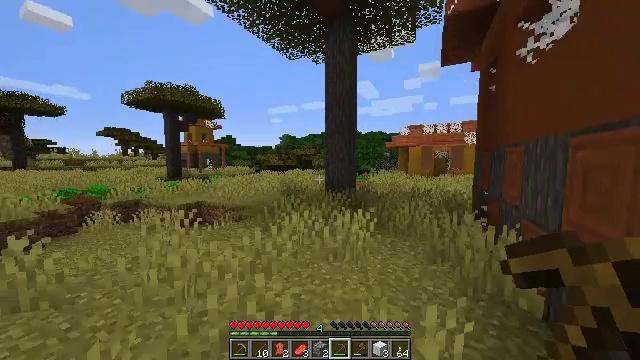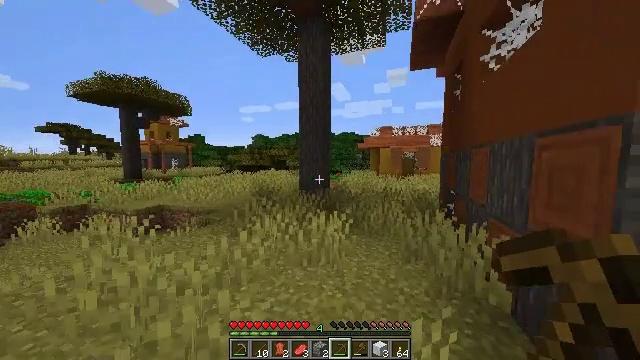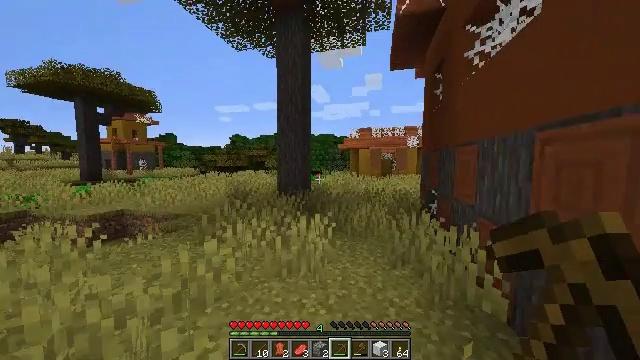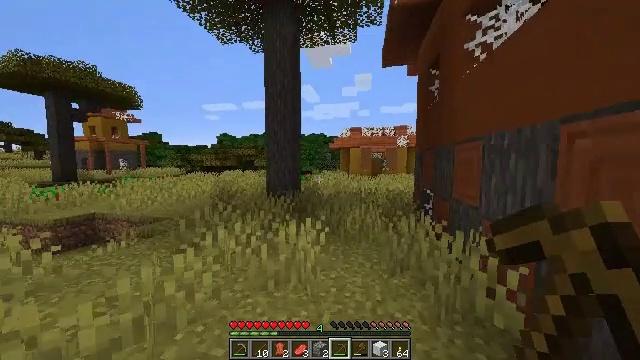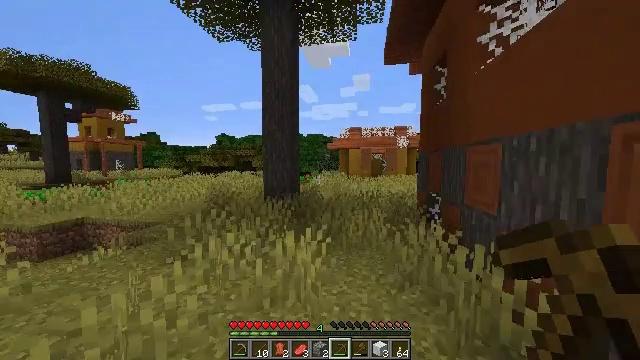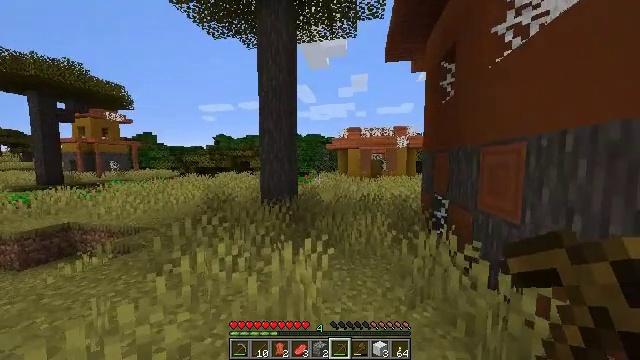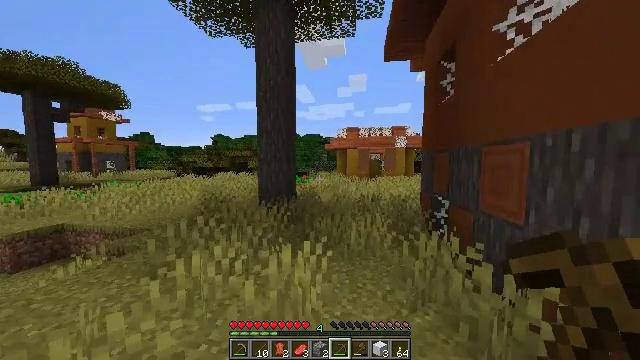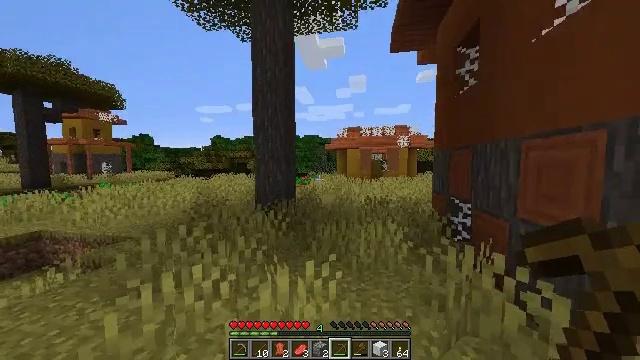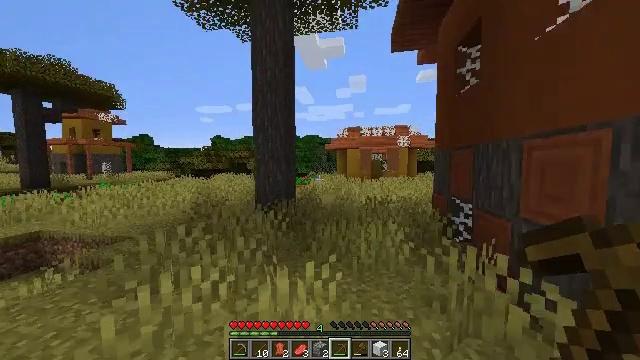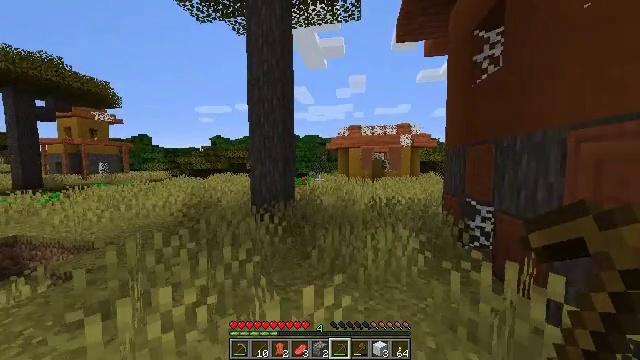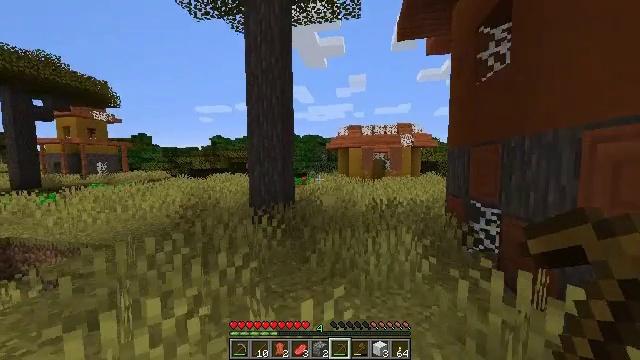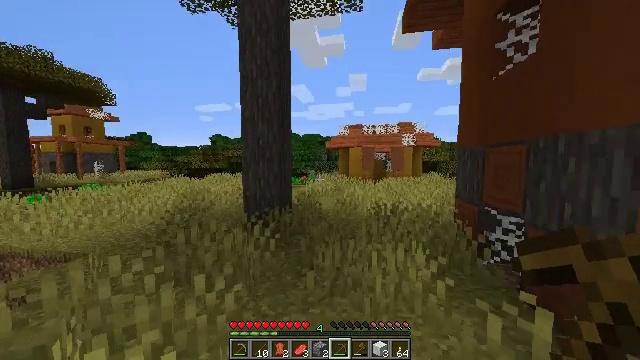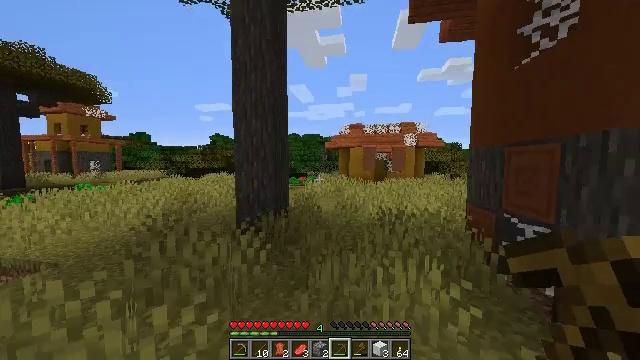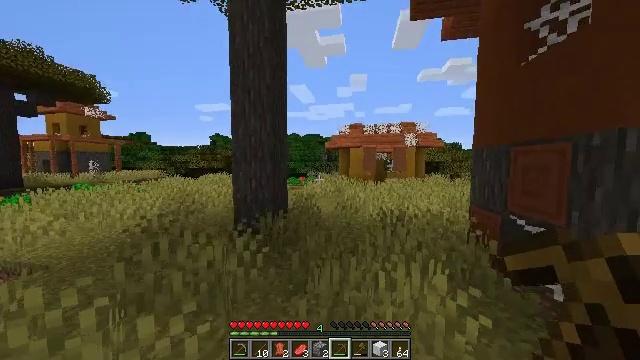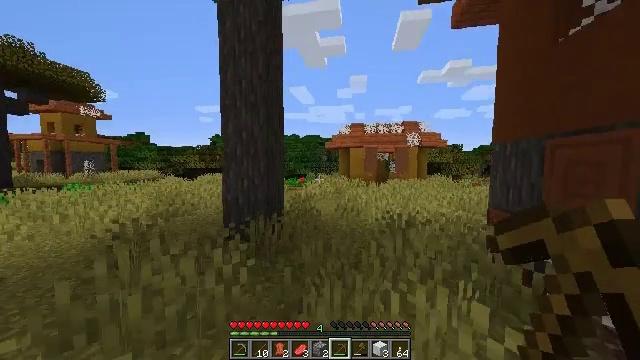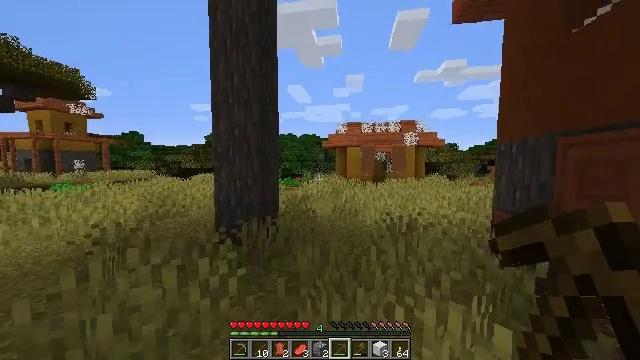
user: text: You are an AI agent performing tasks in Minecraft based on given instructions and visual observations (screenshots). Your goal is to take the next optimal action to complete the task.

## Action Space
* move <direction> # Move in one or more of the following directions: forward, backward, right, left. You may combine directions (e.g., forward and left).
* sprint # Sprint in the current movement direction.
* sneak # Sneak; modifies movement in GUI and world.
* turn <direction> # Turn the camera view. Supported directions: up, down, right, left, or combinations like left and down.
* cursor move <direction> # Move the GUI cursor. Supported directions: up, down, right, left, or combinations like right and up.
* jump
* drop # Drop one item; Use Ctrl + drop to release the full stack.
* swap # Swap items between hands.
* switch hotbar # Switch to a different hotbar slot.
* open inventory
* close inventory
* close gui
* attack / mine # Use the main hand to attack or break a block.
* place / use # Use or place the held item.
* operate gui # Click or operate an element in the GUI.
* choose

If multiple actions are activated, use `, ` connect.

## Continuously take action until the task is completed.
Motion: motion action
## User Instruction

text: Break the yellow terracotta block.
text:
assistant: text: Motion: move forward, sprint, turn right
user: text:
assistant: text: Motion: move forward, sprint, turn right
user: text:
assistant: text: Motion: move forward, sprint, turn right
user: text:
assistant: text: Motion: move forward, sprint
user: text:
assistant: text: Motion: move forward, sprint
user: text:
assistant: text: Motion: move forward, sprint
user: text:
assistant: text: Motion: move forward, sprint
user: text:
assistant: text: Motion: move forward, sprint
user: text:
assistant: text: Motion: move forward, sprint
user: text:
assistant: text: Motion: move forward, sprint
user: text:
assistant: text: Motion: move forward, sprint
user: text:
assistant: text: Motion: move forward, sprint
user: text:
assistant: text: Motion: move forward, sprint
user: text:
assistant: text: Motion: move forward, sprint
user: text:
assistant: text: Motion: move forward, sprint
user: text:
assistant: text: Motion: move forward, sprint, turn right
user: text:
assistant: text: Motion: move forward, sprint, turn right
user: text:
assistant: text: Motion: move forward, sprint, turn right
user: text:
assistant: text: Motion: move forward, sprint, turn right
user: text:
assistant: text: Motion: move forward, sprint
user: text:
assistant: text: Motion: move forward, sprint
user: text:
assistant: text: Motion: move forward, sprint
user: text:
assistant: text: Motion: move forward, sprint
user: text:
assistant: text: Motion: move forward, sprint
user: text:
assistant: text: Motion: move forward, sprint
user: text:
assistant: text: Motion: move forward, sprint
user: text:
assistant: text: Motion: move forward, sprint
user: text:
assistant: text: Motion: move forward, sprint
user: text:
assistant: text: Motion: move forward, sprint
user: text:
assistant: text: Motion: move forward, sprint